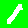
Digit: 1